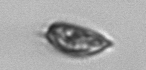
Label: Prorocentrum_triestinum